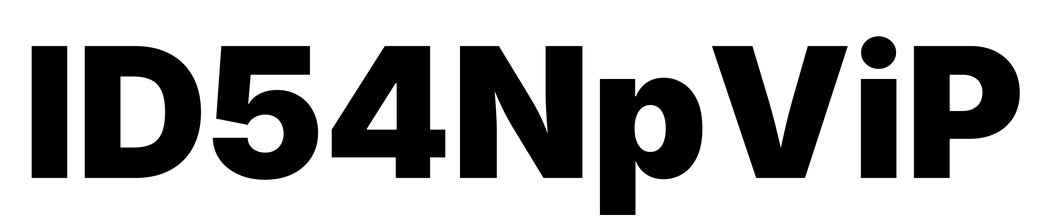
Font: Inter_Black